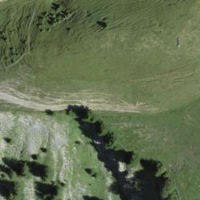
EUNIS habitat code: 23
Species observed at this site:
Carduus nutans